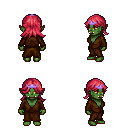
a pixel art fantasy rpg character, female body template, orc, green skin, brown robe, magenta pants, ruby red loose hair, purple tiara, four views (front, back, left, right), 2x2 character sprite sheet, small pixel art, hard edges, no anti-aliasing